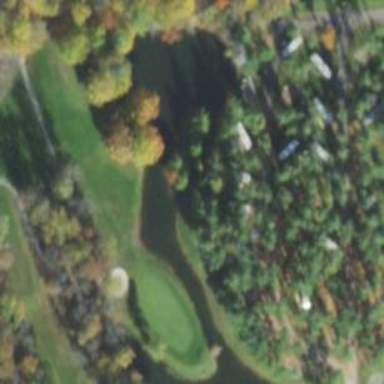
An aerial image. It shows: Water hazard on golf course. The hazard is natural water feature.